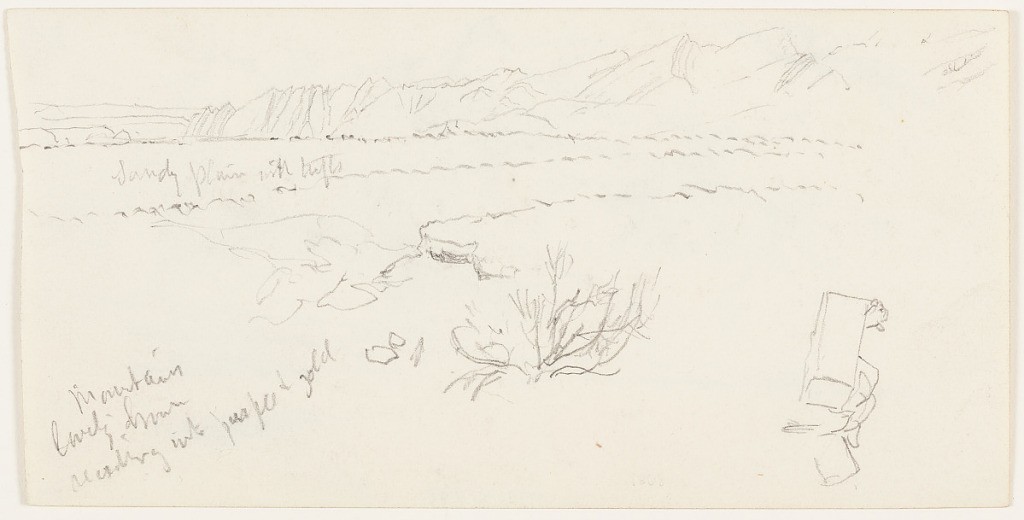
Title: Sandy Plain and Mountain Range, Palestine or Syria (Israel or Jordan)
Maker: Frederic Edwin Church, American, 1826–1900
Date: February or March 1868
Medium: Graphite on white wove paper; verso: graphite
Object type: Drawing
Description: Landscape study showing a view of an expansive, sandy plain spotted with small bushes and bounded by a sharp, rugged mountain range in the background, viewed obliquely. In the lower right and oriented vertically, the upper part of a camel carrying two boxes, shown from left back, is visible.

Verso: Landscape study of a dramatic and precipitous canyon carved into a tall mountain range in present-day Jordan. In the foreground, relatively flat ground extends to the middle distance, where it meets the base of the mountains. Diagonal bands of rock strata are visible in the precipitously eroded canyon, which undulates with irregular cliffs and prominences. At center, a triangular mountain rises above the others. Contour of the mountain range continues along upper margin at left and right.